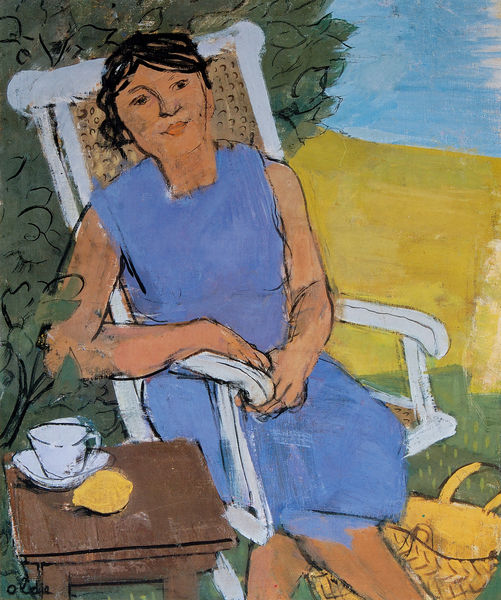
Titel: Weibliches Bildnis in Landschaft
Künstler: Hans Olde der Jüngere
Standort: München
Institution: Bayerische Staatsgemäldesammlungen
Schlagwörter: baum, blau, gemälde, himmel, weiß, aquarell, gelb, grün, sitzen, braun, frau, holz, kleid, mund, schwarz, stuhl, tisch, zeichnung, gras, rasen, wiese, malerei, augen, hände, portrait, porträt, signatur, strauch, busch, figur, haare, sessel, garten, hellblau, lächeln, hecke, gartenstuhl, korb, tischchen, tasse, draußen, acryl, tasche, bast, schaukelstuhl, teetasse, zitrone